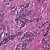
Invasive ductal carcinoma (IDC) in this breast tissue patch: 1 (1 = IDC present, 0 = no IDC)